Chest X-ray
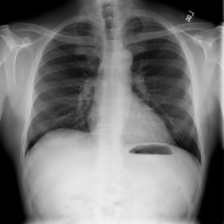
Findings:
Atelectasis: negative
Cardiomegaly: negative
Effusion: negative
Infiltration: negative
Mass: negative
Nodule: negative
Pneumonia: negative
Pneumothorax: negative
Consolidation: negative
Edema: negative
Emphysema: negative
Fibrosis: negative
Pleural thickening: negative
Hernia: negative